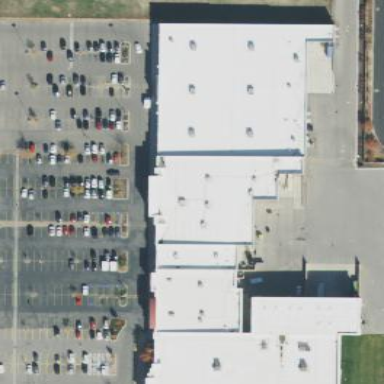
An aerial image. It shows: Retail building.